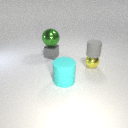
small gray rubber cylinder to the right of large green metal sphere